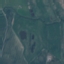
Label: Pasture